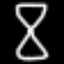
Label: hourglass